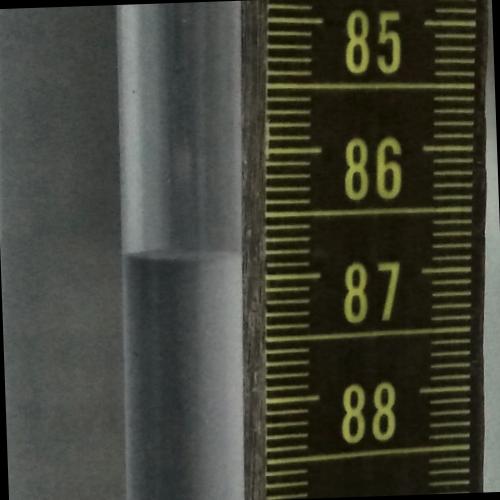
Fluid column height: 86.8 cm